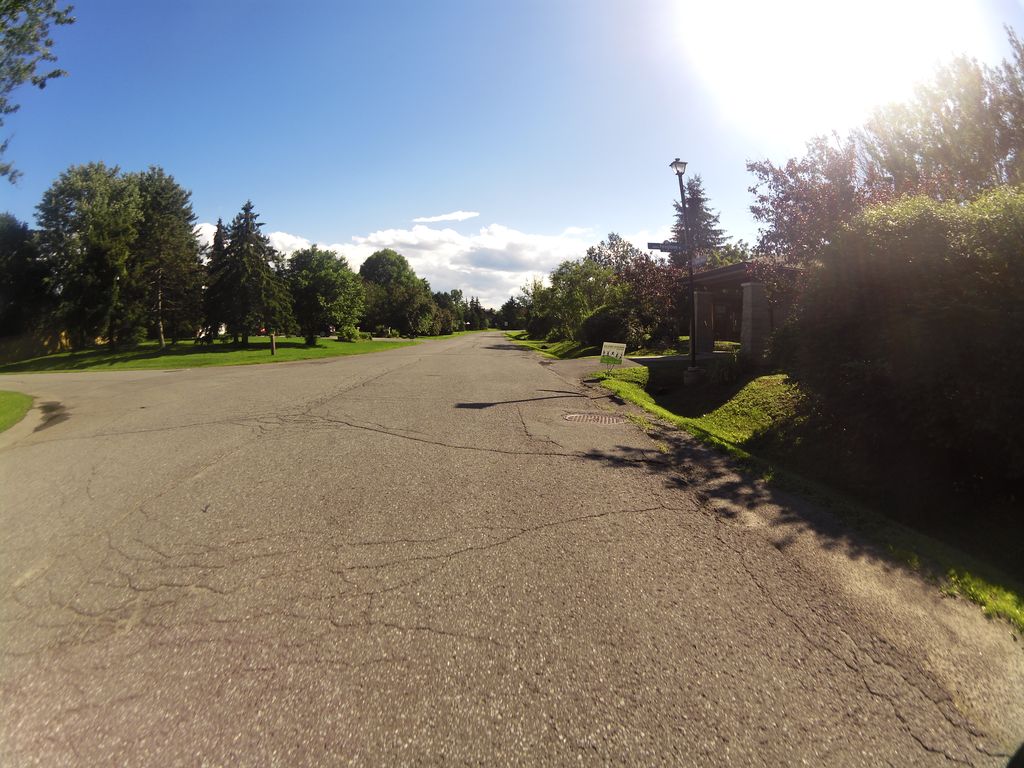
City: ottawa-gatineau